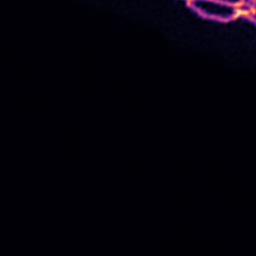
Label: Super-resolution ER image